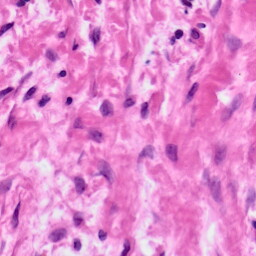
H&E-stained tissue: Ovarian